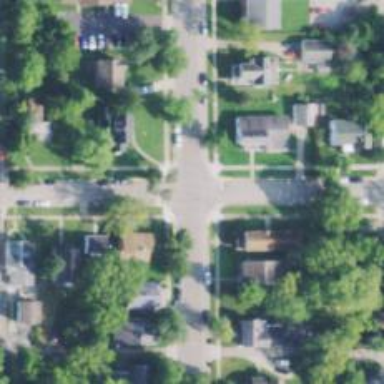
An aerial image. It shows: Residential road with separate sidewalk.